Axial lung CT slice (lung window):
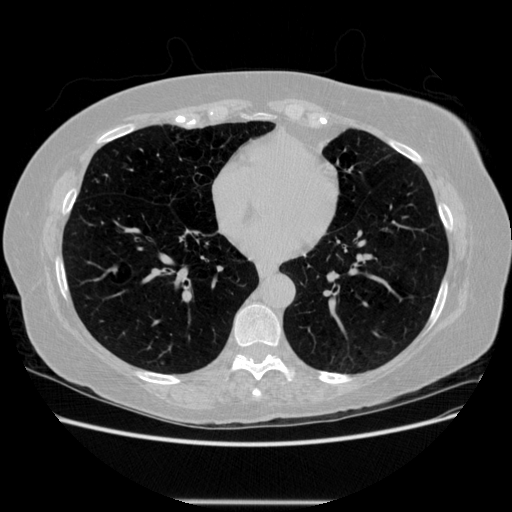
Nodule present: no